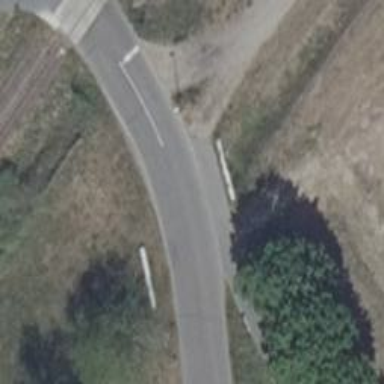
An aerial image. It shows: Residential road with asphalt surface and no sidewalk.